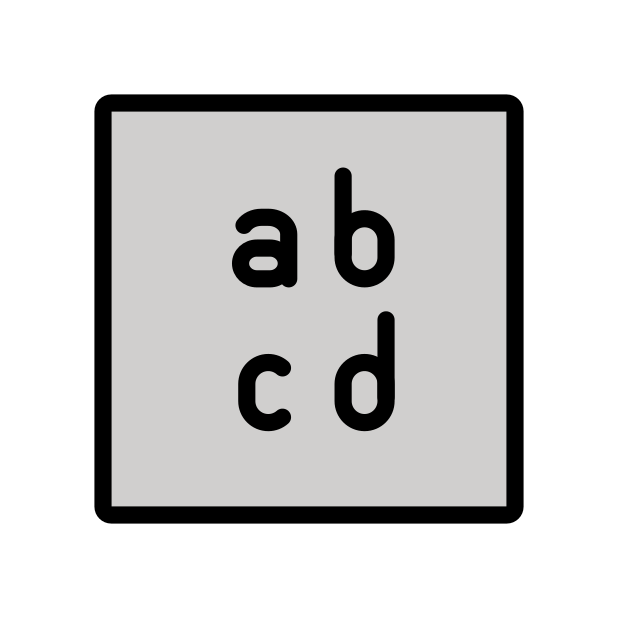
input latin lowercase